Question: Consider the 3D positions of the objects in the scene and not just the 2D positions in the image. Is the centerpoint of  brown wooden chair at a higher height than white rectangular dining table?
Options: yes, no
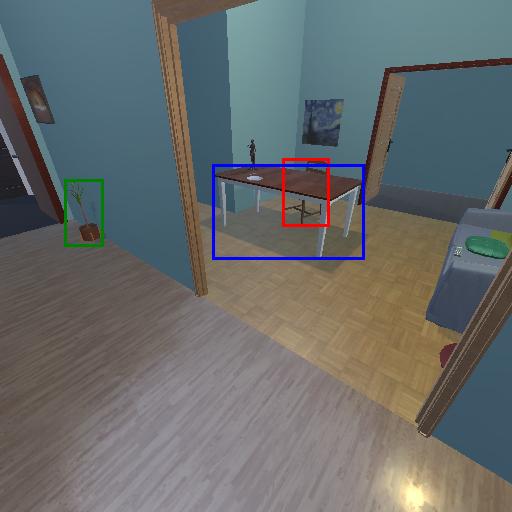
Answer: yes